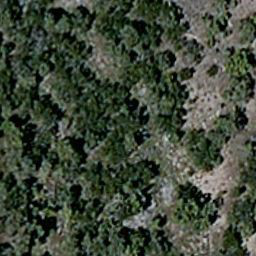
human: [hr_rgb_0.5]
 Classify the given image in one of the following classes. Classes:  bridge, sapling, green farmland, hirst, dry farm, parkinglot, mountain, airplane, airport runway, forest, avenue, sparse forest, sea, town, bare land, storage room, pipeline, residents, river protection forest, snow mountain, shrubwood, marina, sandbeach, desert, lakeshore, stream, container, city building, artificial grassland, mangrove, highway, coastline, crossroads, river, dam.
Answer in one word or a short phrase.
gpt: sparse forest